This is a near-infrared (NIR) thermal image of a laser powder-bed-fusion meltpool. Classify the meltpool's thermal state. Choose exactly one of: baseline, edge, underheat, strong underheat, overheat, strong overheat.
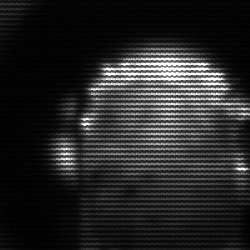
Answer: baseline